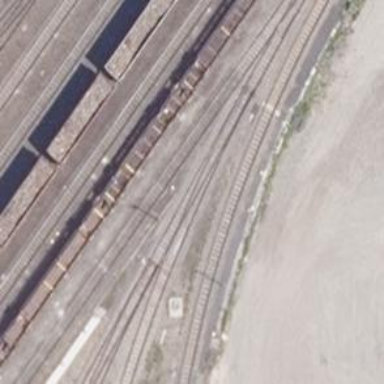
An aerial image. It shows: Railway switch.